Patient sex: M
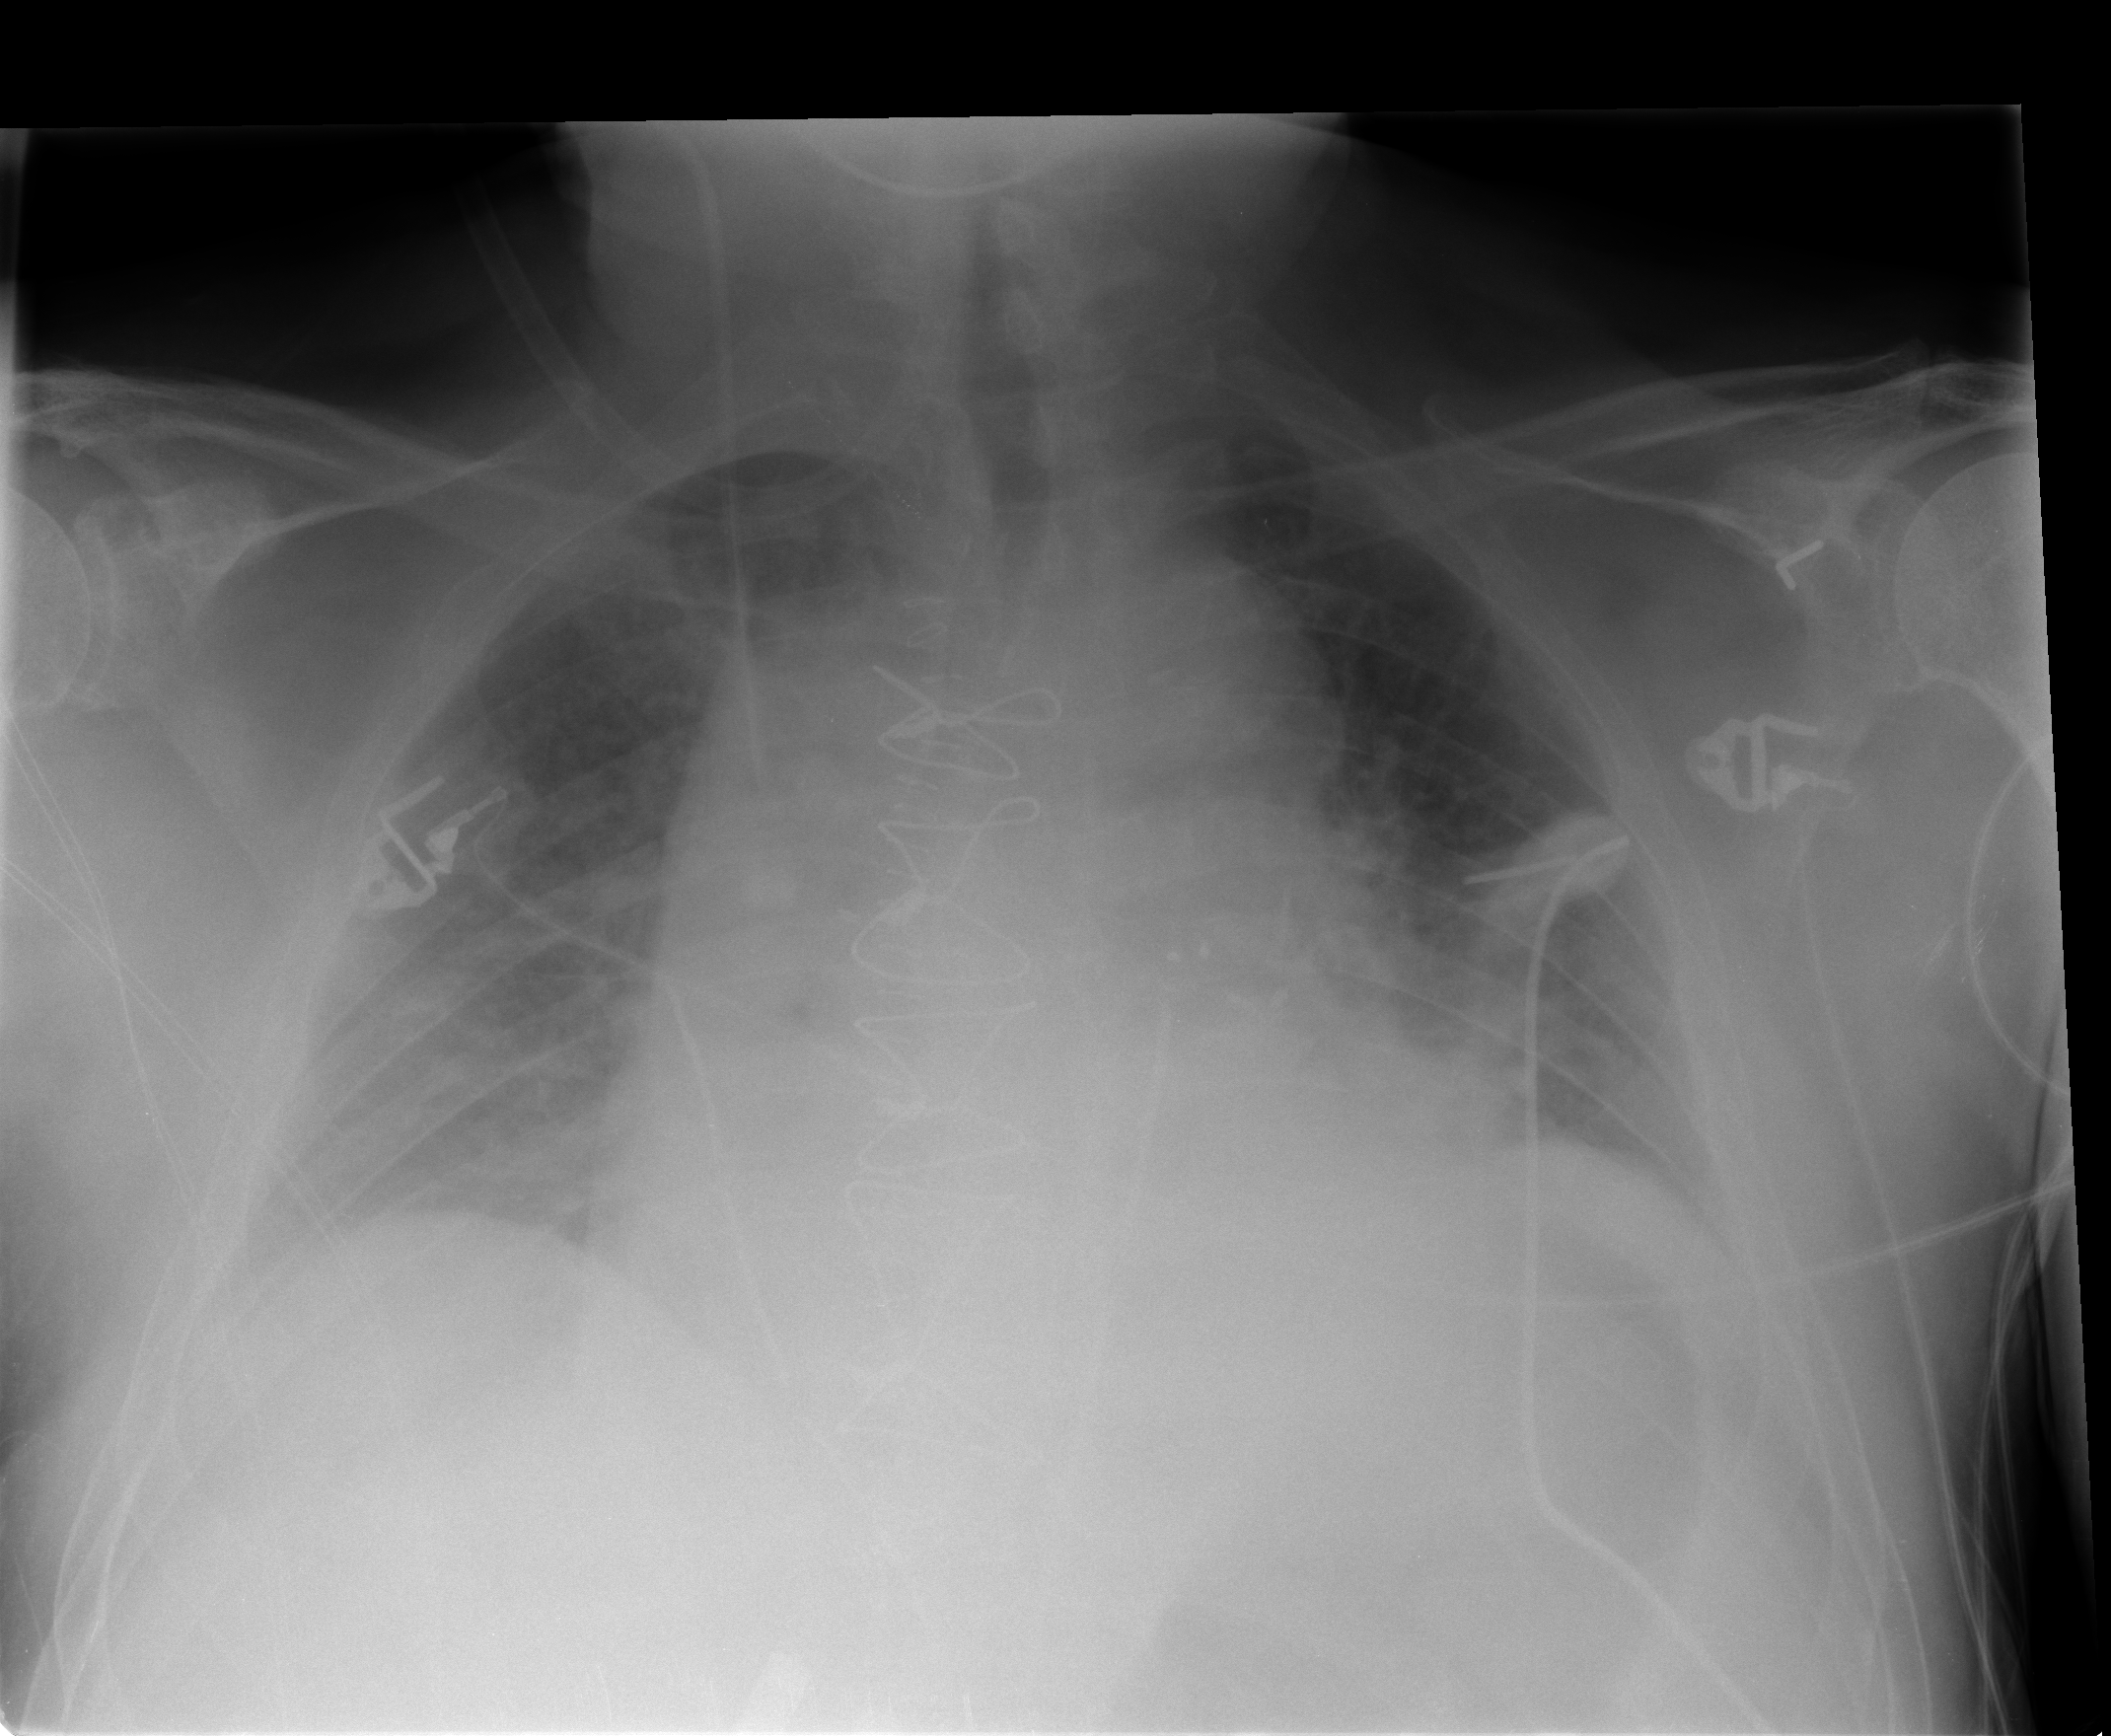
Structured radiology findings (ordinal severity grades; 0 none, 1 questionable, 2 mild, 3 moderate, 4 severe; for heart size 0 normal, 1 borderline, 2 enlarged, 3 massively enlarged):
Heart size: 2
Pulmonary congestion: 2
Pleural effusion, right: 2
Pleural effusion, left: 2
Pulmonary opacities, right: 0
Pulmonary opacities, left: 2
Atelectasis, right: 2
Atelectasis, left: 2